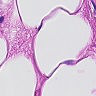
Metastatic tissue present: no